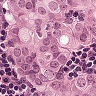
Metastatic tissue present: yes